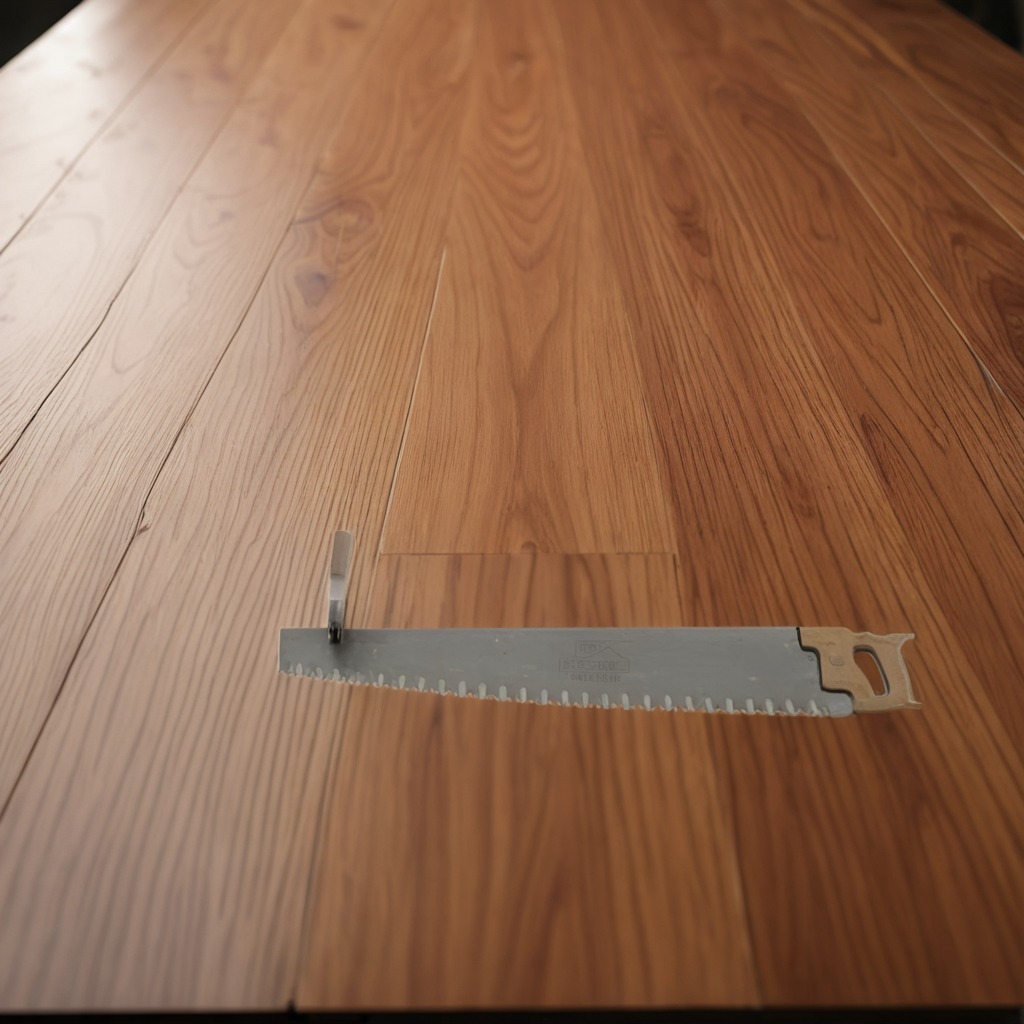
A handheld metal saw is lying on a wooden table in a carpentry studio.